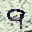
Label: 9